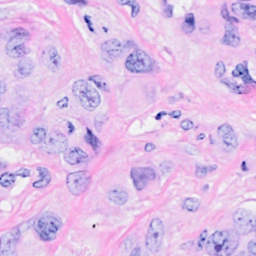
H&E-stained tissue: Breast